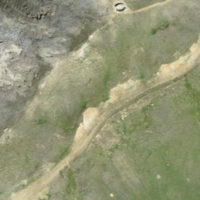
EUNIS habitat code: 48
Species observed at this site:
Aster alpinus
Leontopodium nivale